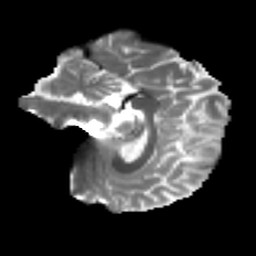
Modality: T2w
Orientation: sagittal
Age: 30
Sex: male
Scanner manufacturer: ge
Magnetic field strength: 3 T
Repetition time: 7.8 s
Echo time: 0.0606 s